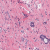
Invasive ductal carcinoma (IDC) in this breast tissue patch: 1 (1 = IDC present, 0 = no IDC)